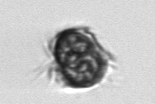
Label: Mesodinium